Question: I'm not familiar with LINQ, can any one help me out?
Thanks in advance.
My model:
'''
public class OrderOverViewModel
{
public int Quantity { get; set; }
public String ACCN { get; set; }
public DateTime OrderDate { get; set; }
}
'''
And this is the SQL:
'''
SELECT COUNT(*) AS HowMany,
DATEADD(dd, 0, DATEDIFF(dd, 0, RXS_OrderDate)) AS OrderDate,
RXS_ACCN AS ACCN
FROM RXS_RxJobs
WHERE DATEDIFF(WK, RXS_OrderDate, GETDATE()) = 1
GROUP BY RXS_ACCN, DATEADD(dd, 0, DATEDIFF(dd, 0, RXS_OrderDate))
'''
The result in SSMS:

I want the select result fill the model, how to acchieve this?
Thanks again.
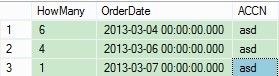
Answer: Use <URL> method to get weeks between current date and order date. Also you can simply get date part of date via 'Date' property of 'DateTime' object. Query should look like this:
'''
from j in context.RXS_RxJobs
.Where(x => SqlMethods.DateDiffDay(x.RXS_OrderDate, DateTime.Now) >= 7 &&
SqlMethods.DateDiffDay(x.RXS_OrderDate, DateTime.Now) < 14)
group j by new { j.RXS_ACCN, j.RXS_OrderDate.Date } into g
select new OrderOverViewModel
{
Quantity = g.Count(),
ACCN = g.Key.RXS_ACCN,
OrderDate = g.Key.Date
};
'''
UPDATE (for Linq to Entities):
'''
from j in context.RXS_RxJobs
.Where(x => SqlFunctions.DateDiff("wk", x.RXS_OrderDate, DateTime.Now) == 1)
group j by new {
j.RXS_ACCN,
Date = EntityFunctions.TruncateTime(j.RXS_OrderDate).Value
} into g
select new OrderOverViewModel {
Quantity = g.Count(),
ACCN = g.Key.RXS_ACCN,
OrderDate = g.Key.Date
};
'''